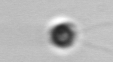
Label: flagellate